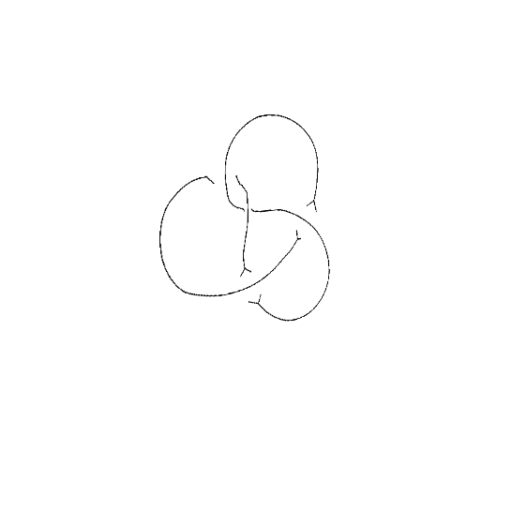
Crossing number: 4